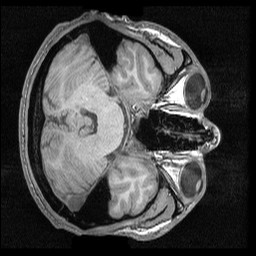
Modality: T1w
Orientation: axial
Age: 27
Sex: male
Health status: healthy